一年级 · 算术
笑笑和妈妈去商店买食物。

（1）一个蛋糕比一包饼干贵多少元?

答: 一个蛋糕比一包饼干贵 $(\quad)$ 元。

（2）笑笑妈妈用 50 元买了一袋大米和一盒牛奶，应找回多少元?

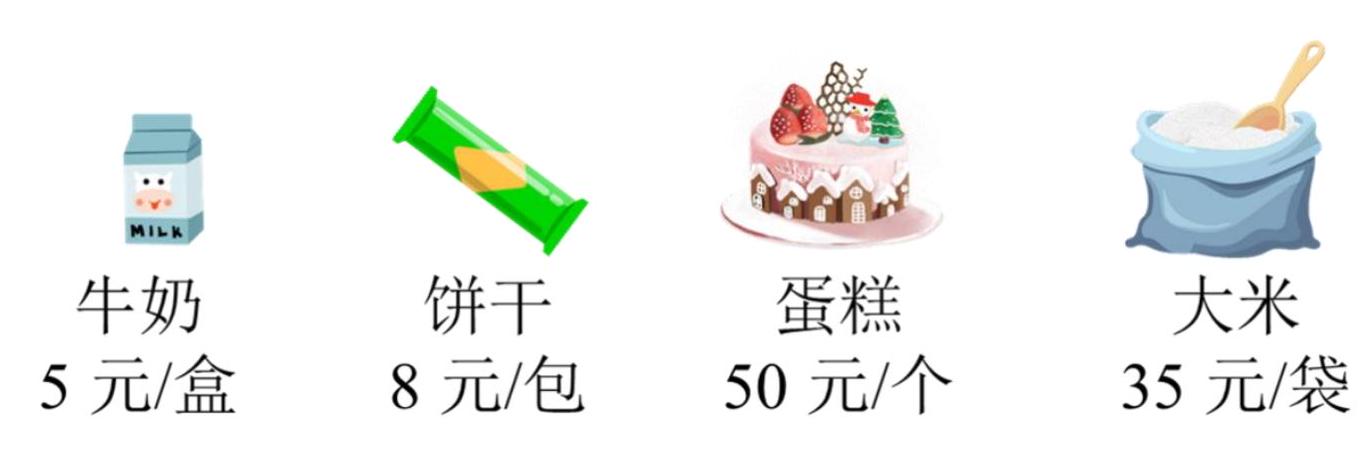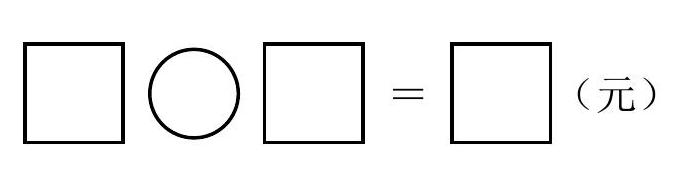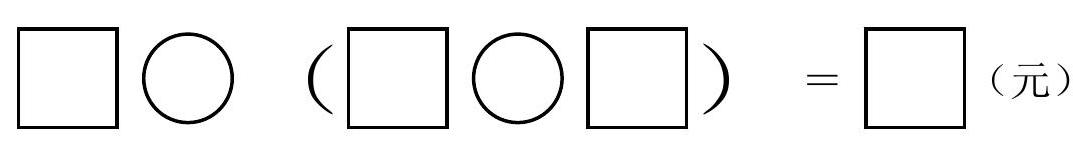
答案: 详解（1） $50-8=42 （$ 元）

答: 一个蛋糕比一包饼干贵 42 元

(2) $50-(35+5)=10 （$ 元 $)$

答: 应找回 10 元。